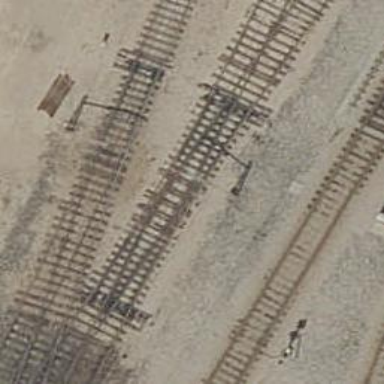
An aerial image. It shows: Railway yard with electrified contact lines.